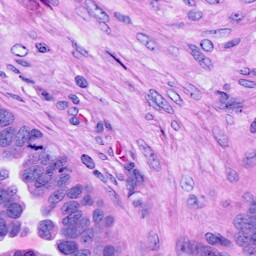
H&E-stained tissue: Ovarian